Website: slack
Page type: payment
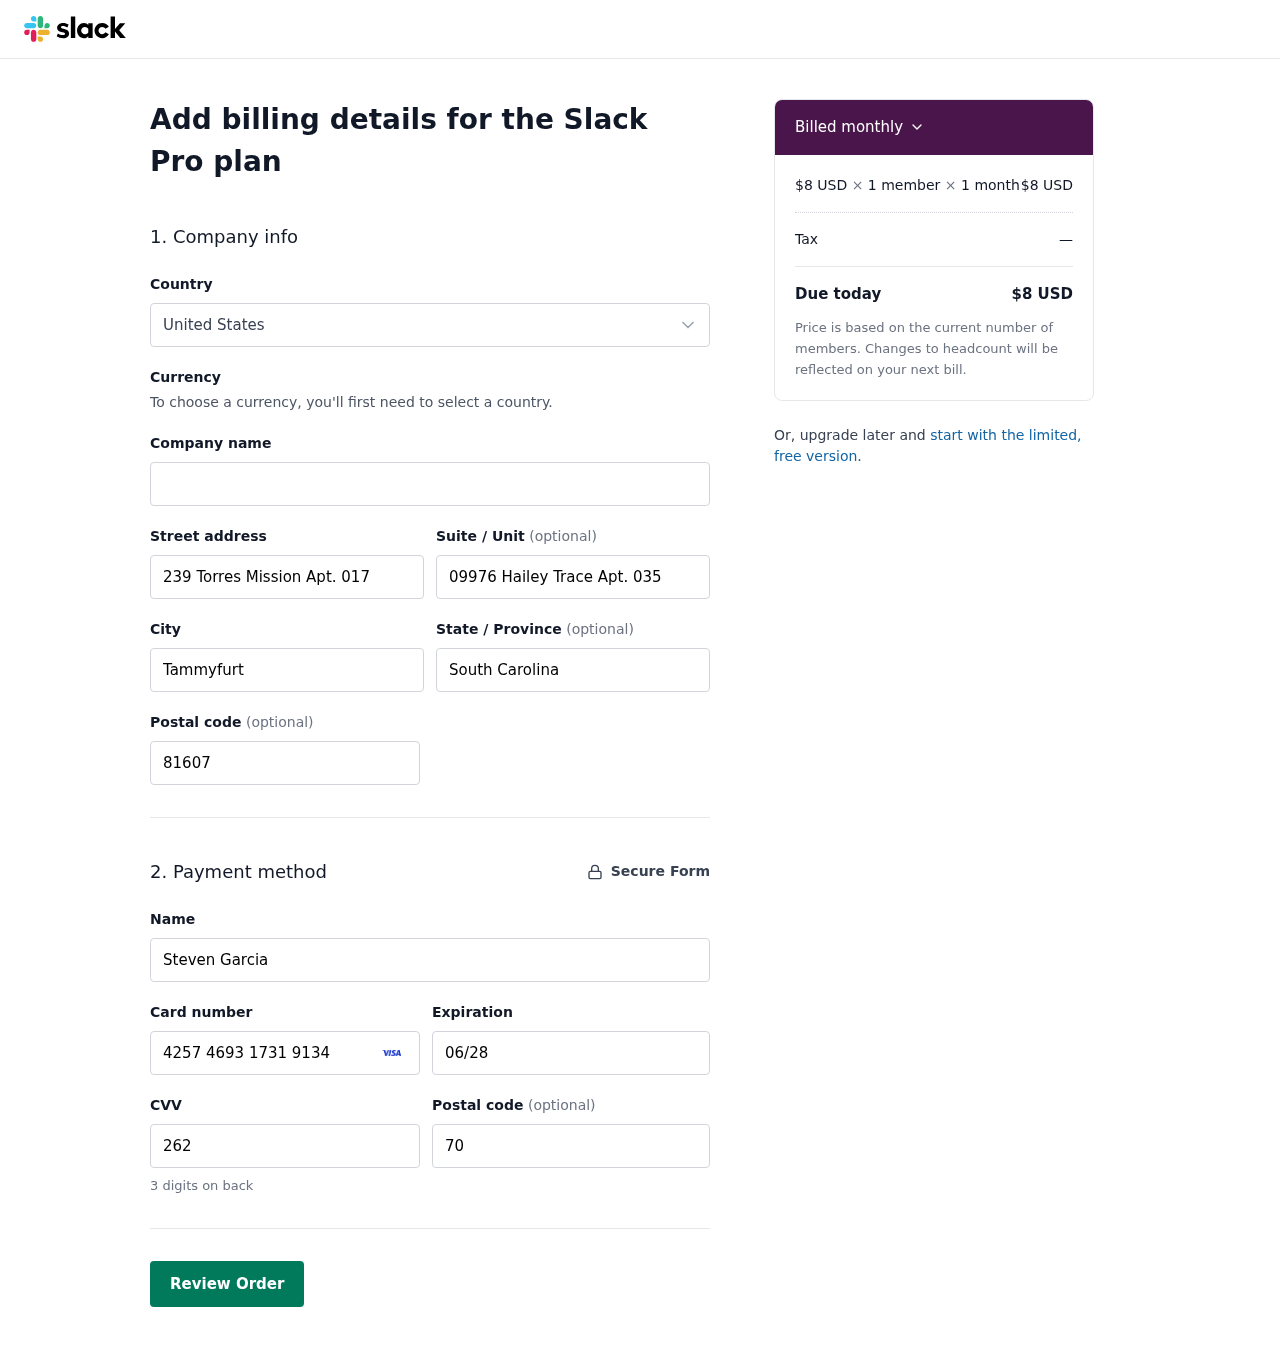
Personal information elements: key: PII_COUNTRY
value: United States
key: PII_STREET
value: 239 Torres Mission Apt. 017
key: PII_STREET2
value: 09976 Hailey Trace Apt. 035
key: PII_CITY
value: Tammyfurt
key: PII_STATE
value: South Carolina
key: PII_POSTCODE
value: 81607
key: PII_FULLNAME
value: Steven Garcia
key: PII_CARD_NUMBER
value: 4257 4693 1731 9134
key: PII_CARD_EXPIRY
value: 06/28
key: PII_CARD_CVV
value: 262
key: PII_POSTCODE2
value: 70778
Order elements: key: ORDER_PRICE_PER_MEMBER
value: $8 USD
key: ORDER_NUM_MEMBERS
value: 1 member
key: ORDER_NUM_MONTHS
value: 1 month
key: ORDER_SUBTOTAL
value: $8 USD
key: ORDER_TAX
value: —
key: ORDER_TOTAL
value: $8 USD